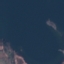
Land use / land cover class: SeaLake